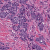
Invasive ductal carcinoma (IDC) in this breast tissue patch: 1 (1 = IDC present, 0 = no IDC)